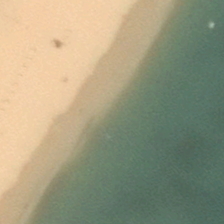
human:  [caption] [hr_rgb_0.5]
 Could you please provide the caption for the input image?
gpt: yellow beach is next to a piece of green ocean .

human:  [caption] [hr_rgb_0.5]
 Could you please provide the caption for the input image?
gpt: yellow beach is next to a piece of green ocean .

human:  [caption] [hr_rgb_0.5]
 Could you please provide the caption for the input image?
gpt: a peaceful green sea .

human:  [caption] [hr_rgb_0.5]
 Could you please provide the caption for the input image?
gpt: the beach and the sea are perfectly integrated .

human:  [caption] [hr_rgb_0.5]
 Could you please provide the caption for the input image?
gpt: a peaceful green sea .